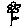
Label: flower